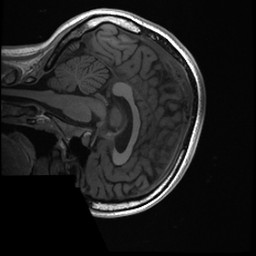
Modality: T1w
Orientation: sagittal
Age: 22
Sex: female